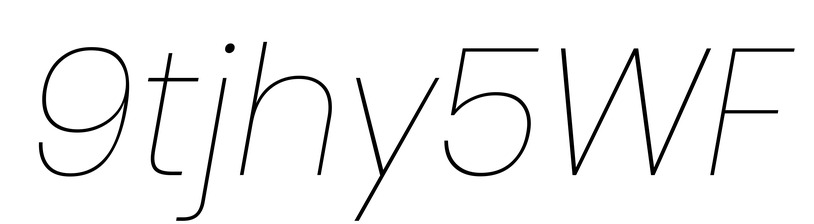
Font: Poppins-ThinItalic